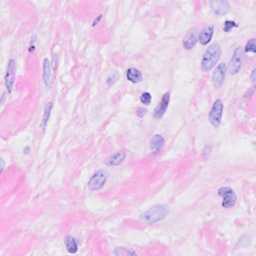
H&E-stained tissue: Breast